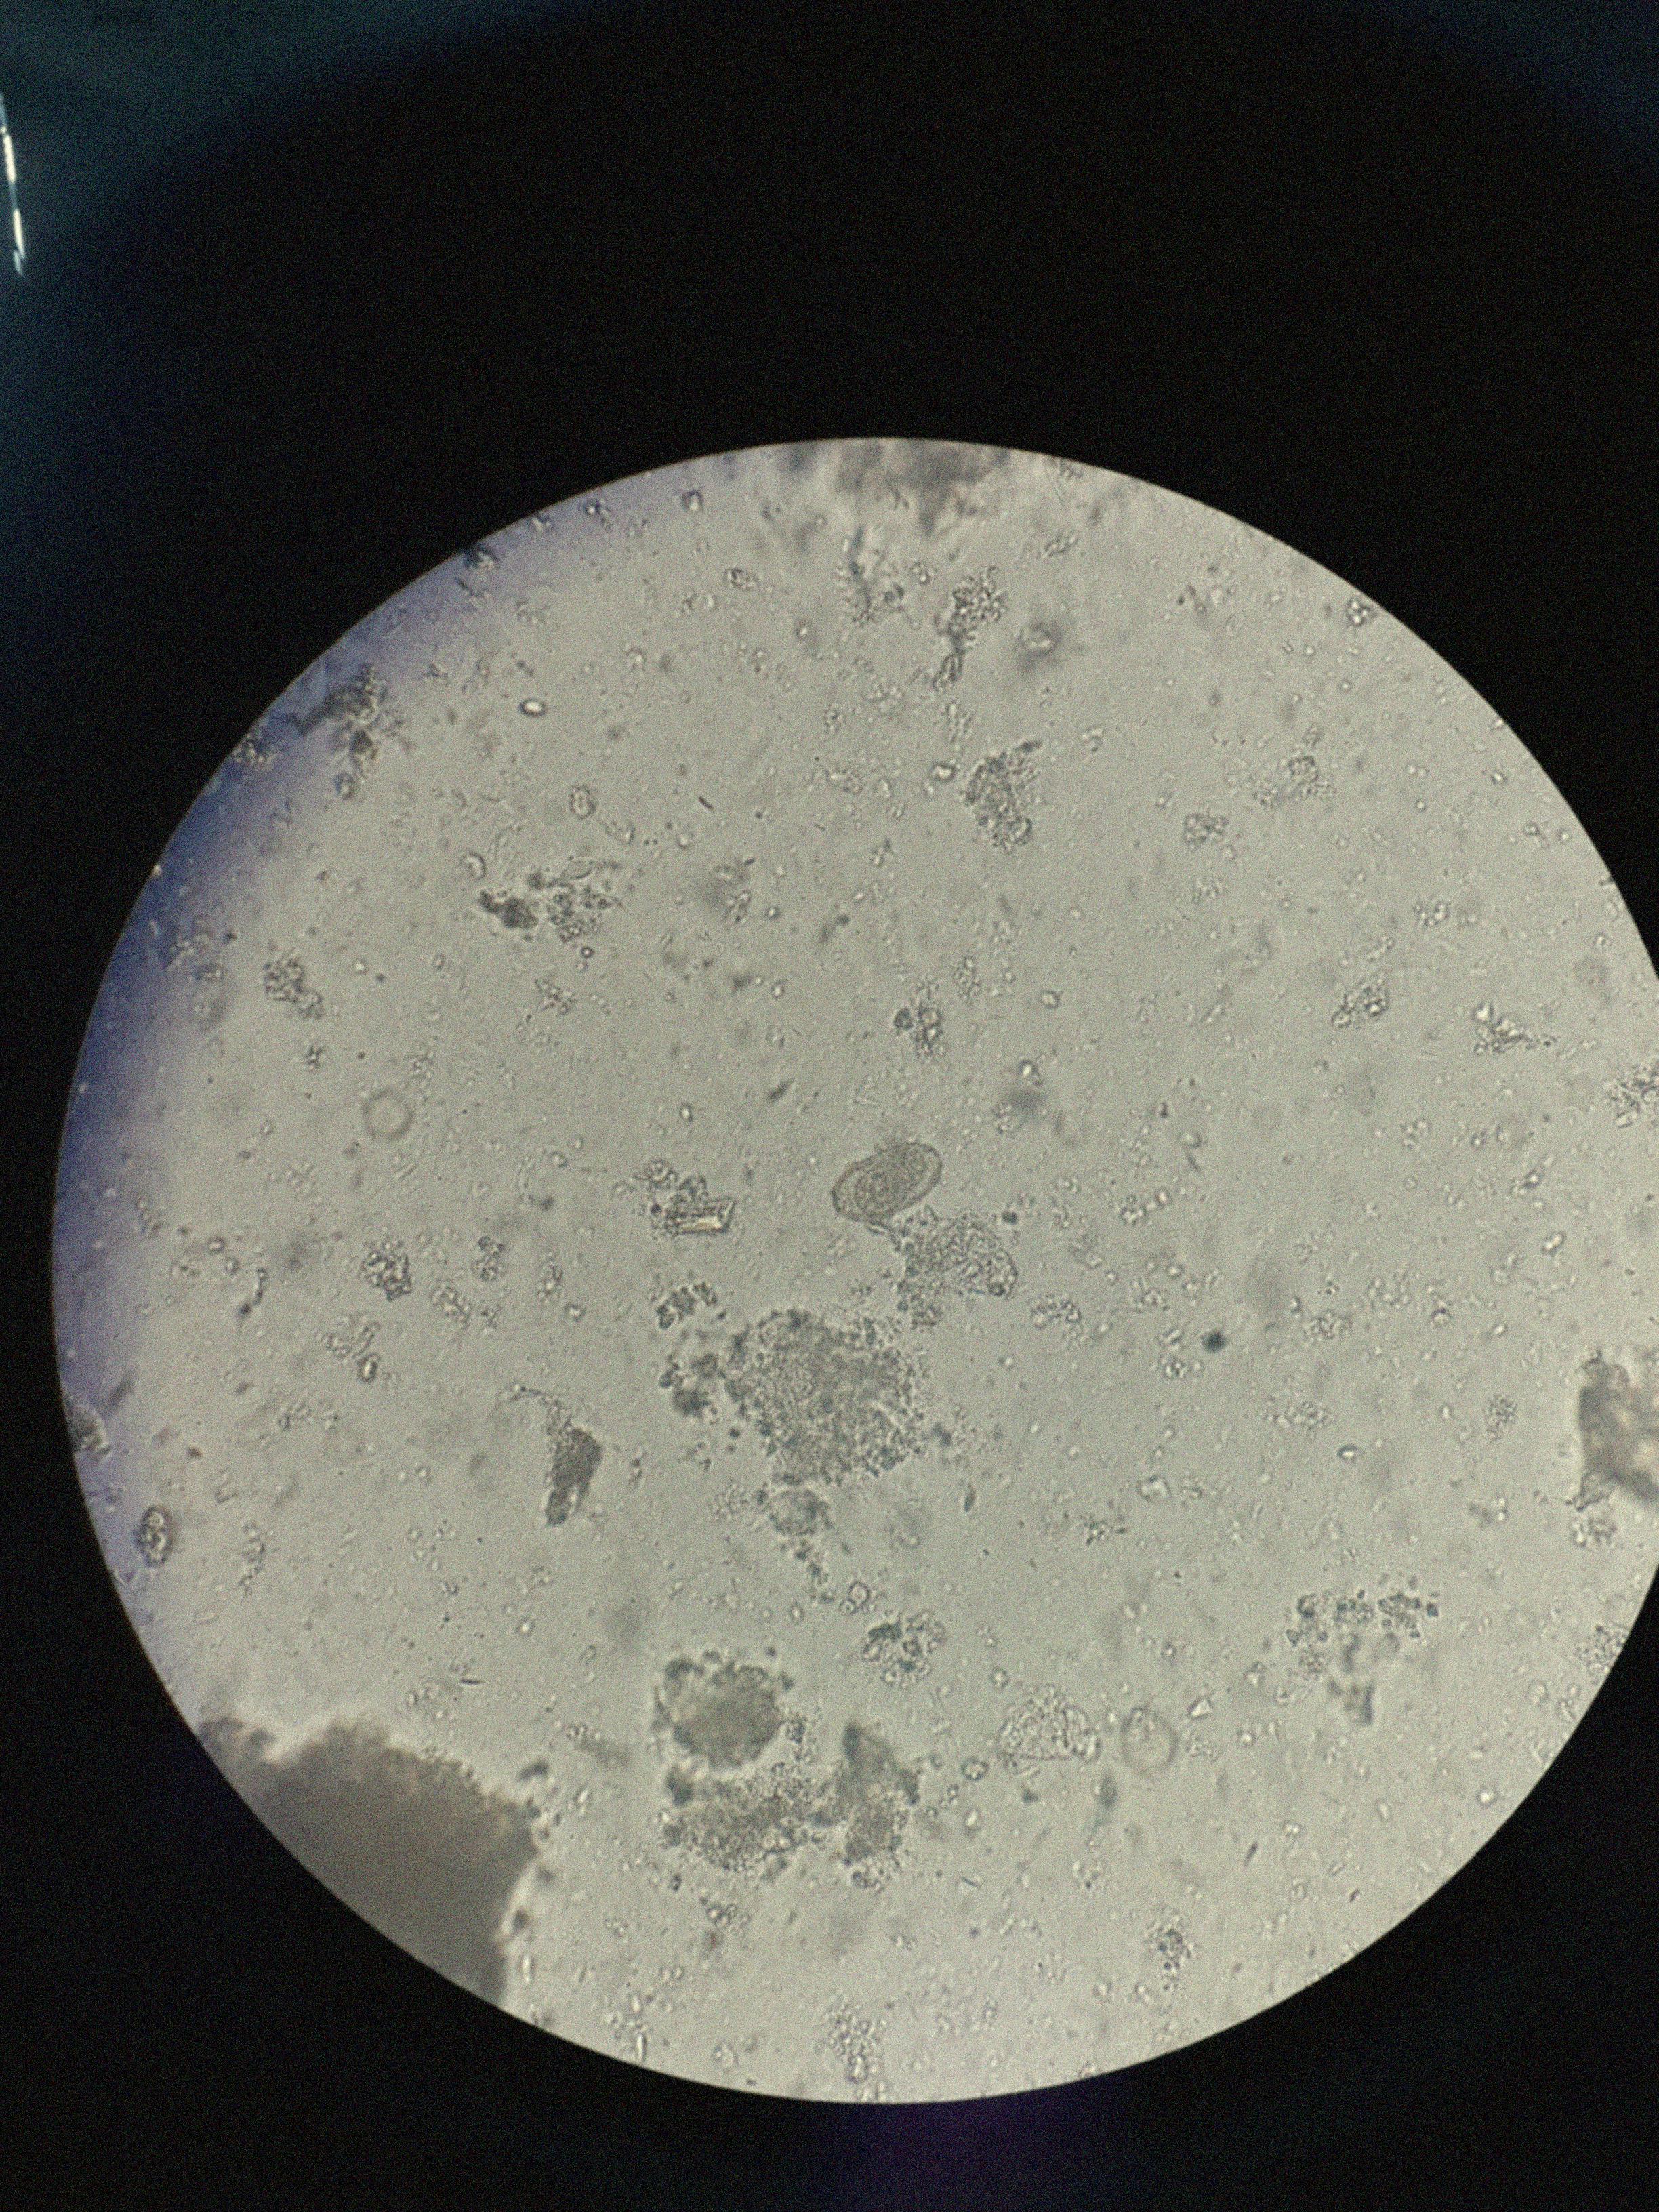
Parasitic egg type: Capillaria philippinensis